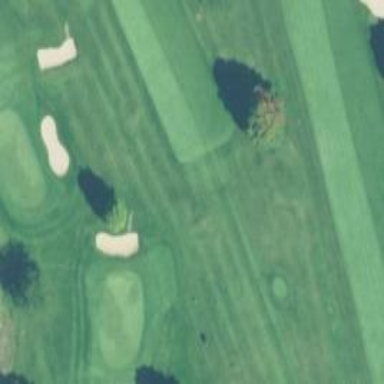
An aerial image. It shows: View of golf hole.